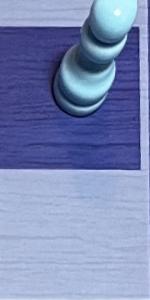
Label: Empty